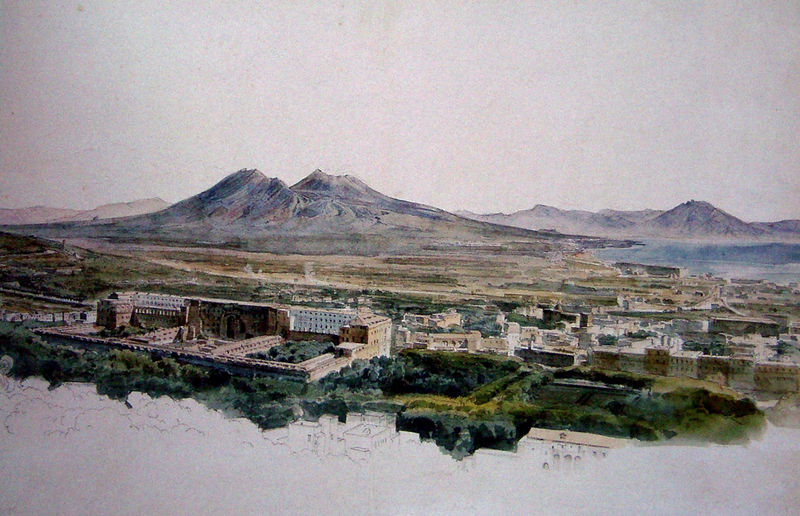
Titel: Neapel und Vesuv
Künstler: Ernst Fries
Standort: Berlin
Institution: Kupferstichkabinett
Schlagwörter: baum, berg, blau, dunkel, felsen, gemälde, himmel, laub, meer, schatten, wasser, weiß, wolken, aquarell, bäume, gelb, grün, landschaft, see, stadt, ufer, braun, bunt, fenster, grau, hell, licht, pastell, schwarz, skizze, straße, zeichnung, anlage, ausblick, gebäude, gras, haus, park, rot, schloss, weg, malerei, architektur, stein, weit, ebene, feld, felder, ferne, horizont, häuser, hügel, natur, spiegelung, weite, busch, sonne, sträucher, wege, wiesen, insel, land, tal, wald, farbig, klar, küste, fassade, italien, ort, vedute, wohnhäuser, studie, anstieg, berge, farben, fels, gebirge, dorf, allee, lila, tag, violett, oliv, vogelperspektive, hafen, anleger, fluß, strom, gris, marron, vert, bucht, ortschaft, stadtansicht, straßen, italie, wasserfarben, innenhof, palast, vulkan, draufsicht, festung, blanc, bleistift, entwurf, unvollendet, lac, vue, urban, siedlung, stadtmauer, unfertig, schemen, arbre, bois, ciel, foret, nature, paysage, verdure, peinture, wohnen, eau, montagnes, ville, pompeij, pompeji, vesuv, bleu, montagne, riviere, maisons, gebäuden, vorzeichnung, innenhöfe, schlossanlage, komplex, konvent, architecture, croquis, esquisse, dessin, plan, häuserreihe, edifice, hecken, cité, luftbild, karree, gebäudekomplex, archtiektur, couleur, trait, chateau, palais, grünanlagen, arbres, areal, unvollständig, colline, kuppelberge, crayon, jardin, parc, mer, plage, mit, krater, japon, vorzeichung, stadtanlage, naples, kampanien, temple, aquarelle, verte, route, immeuble, inachevé, construction, nonfinito, baie, campania, batiment, immeubles, volcan, mont, côte, wegw, océan, constructions, geburge, gouache, itslien, sicile, vulkankrater, vulkanlandschaft, plaine, nofinito, vesuvio, bâtiments, vesuvius, grand, kampania, panorama, marseille, vaste, vésuve, mec, incomplet, fini, ârc, k, yukyrukryuryuk, pompéi, inachev&é